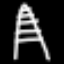
Label: The Eiffel Tower